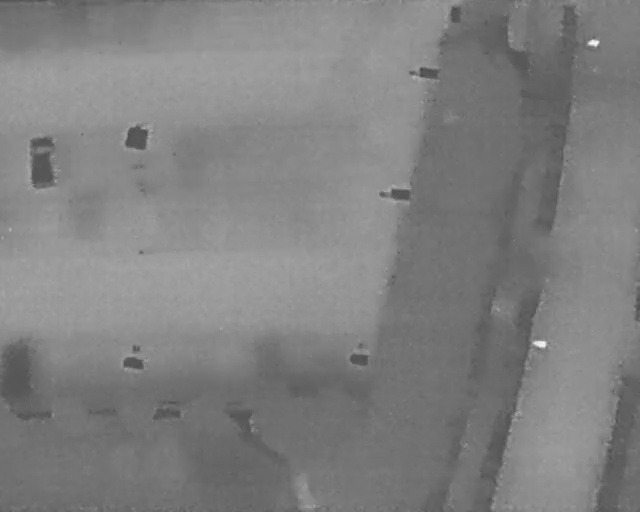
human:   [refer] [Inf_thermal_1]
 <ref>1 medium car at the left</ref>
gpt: <box>[[2, 29, 10, 34, 174]]</box>